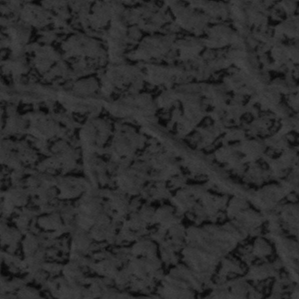
Label: frost